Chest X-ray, PA view. Patient: 36 years old, sex F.
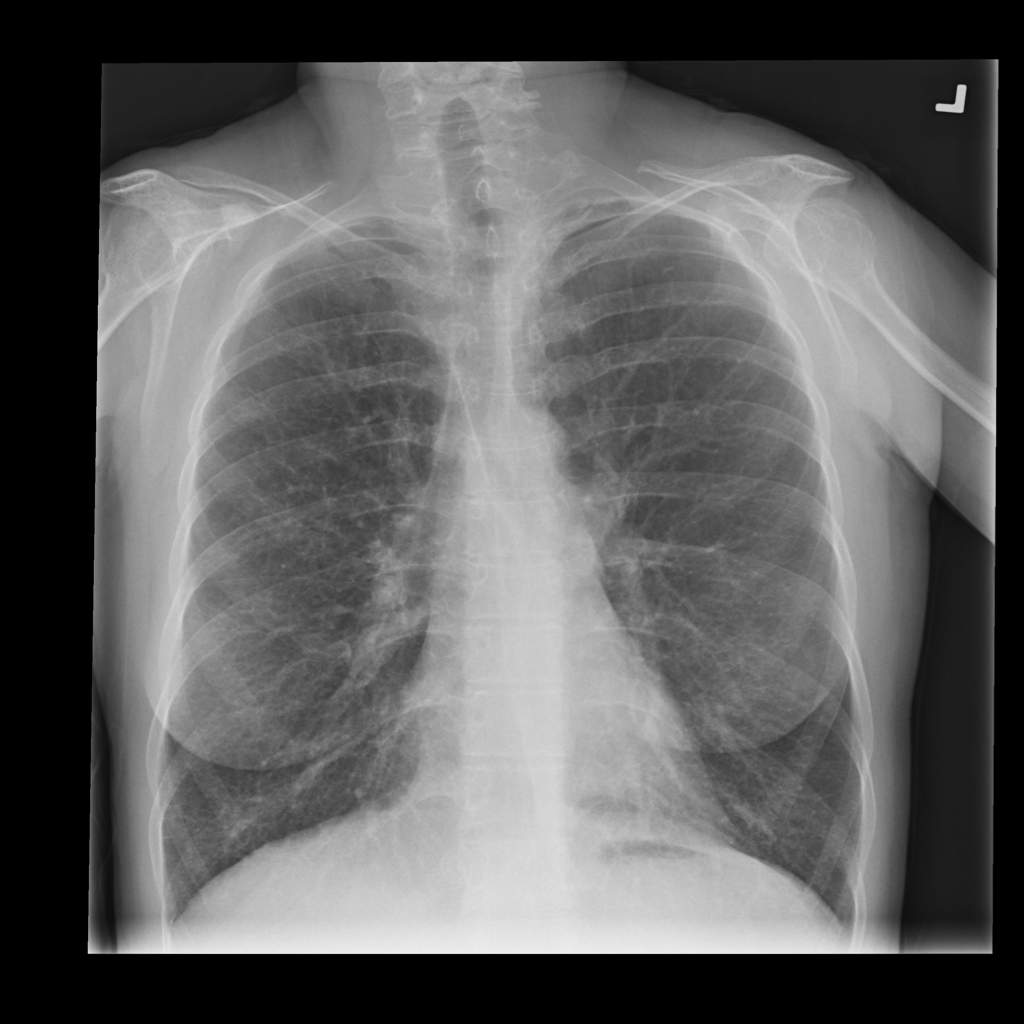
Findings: No Finding